Aerial crown-view tile of a tropical tree (Barro Colorado Island, Panama), acquired 20241112:
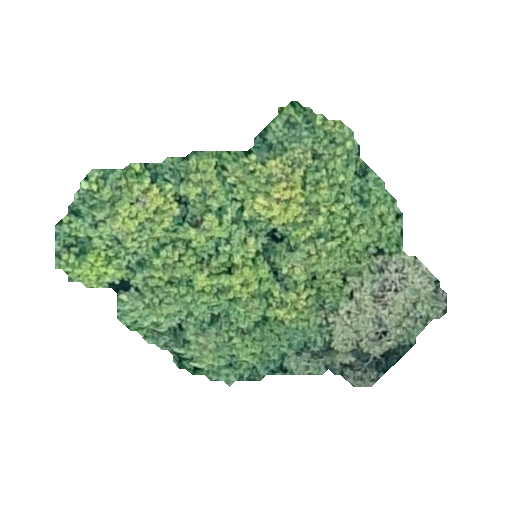
Species: Protium stevensonii
GBIF accepted scientific name: Tetragastris panamensis
Crown area: 110.789 m²